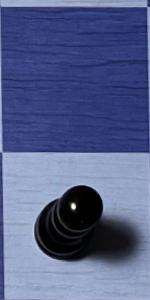
Label: Pawn_Black